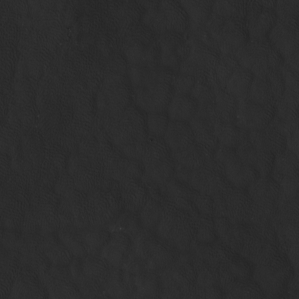
Label: non_frost